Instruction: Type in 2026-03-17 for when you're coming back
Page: home
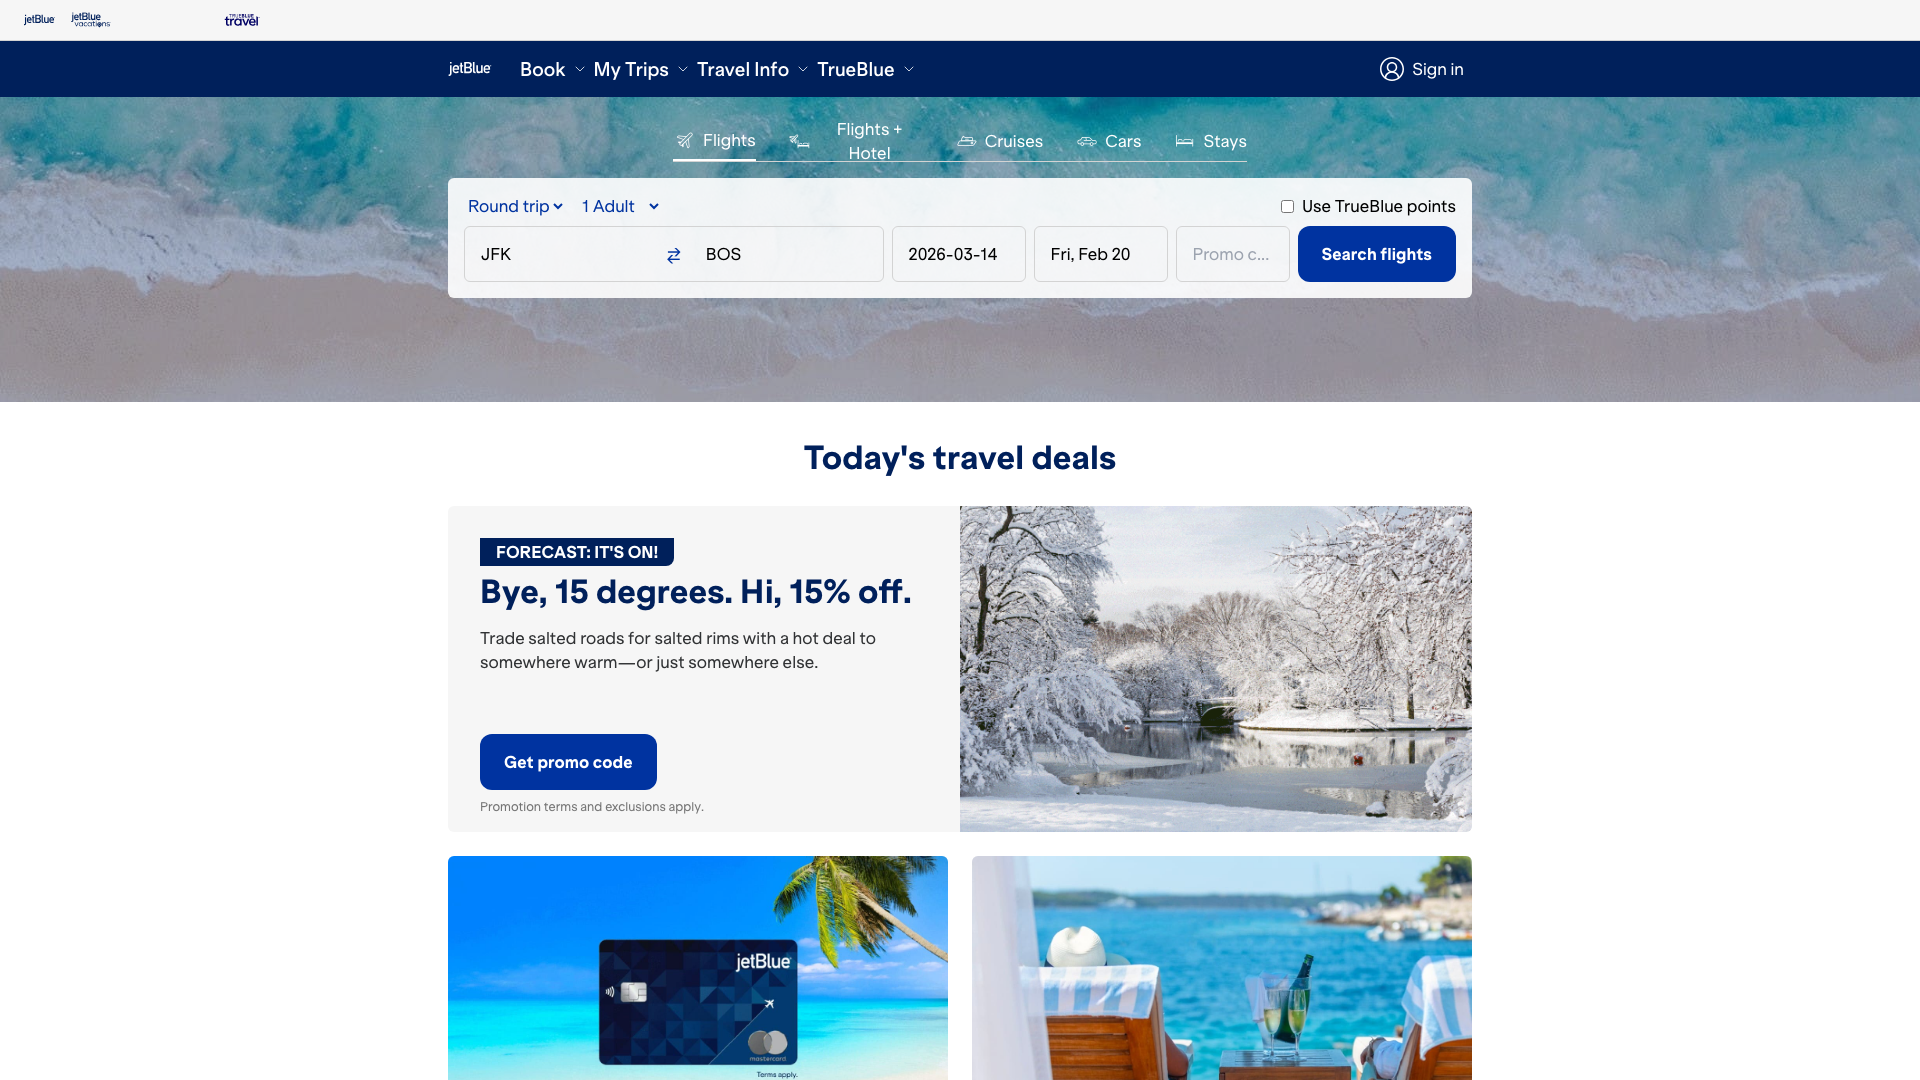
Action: type